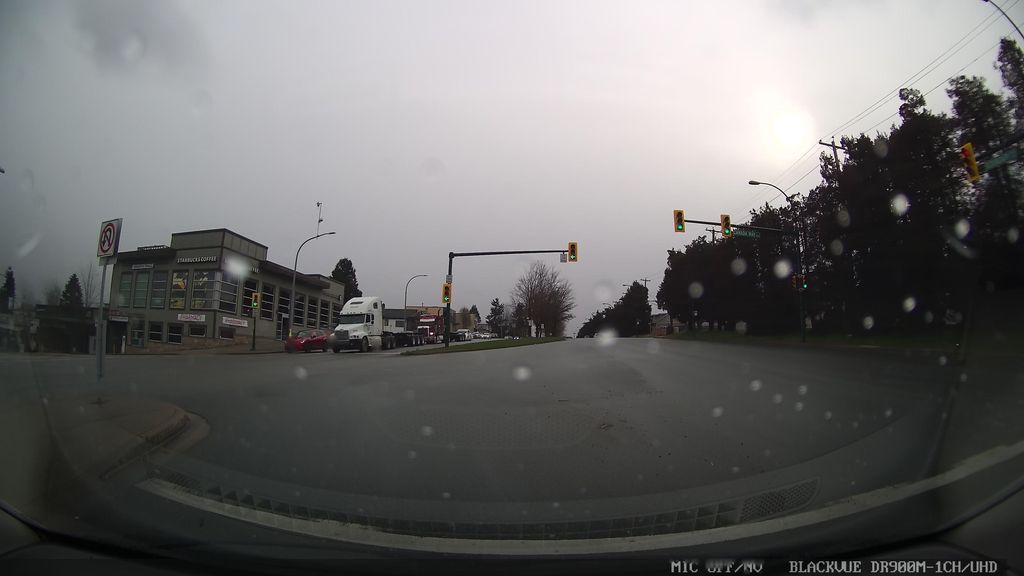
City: vancouver